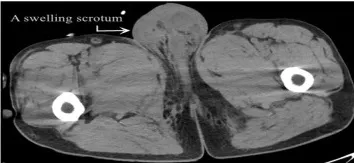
(B) Obvious swelling of scrotum, and no testicles were found in the right scrotum.
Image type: radiology (ct)